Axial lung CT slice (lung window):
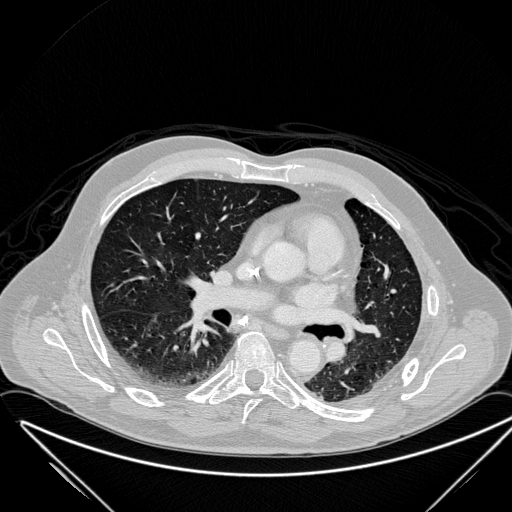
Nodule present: no